Here is the time-frequency (STFT) view of a rotor kit's vibration measurement. Determine the machine's mechanical condition. Answer with exactly one of: normal, misalignment, unbalance, looseness.
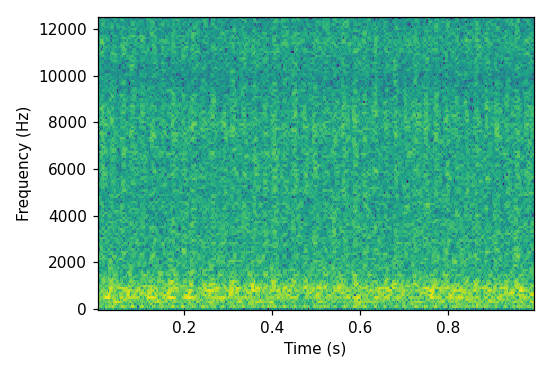
Answer: unbalance